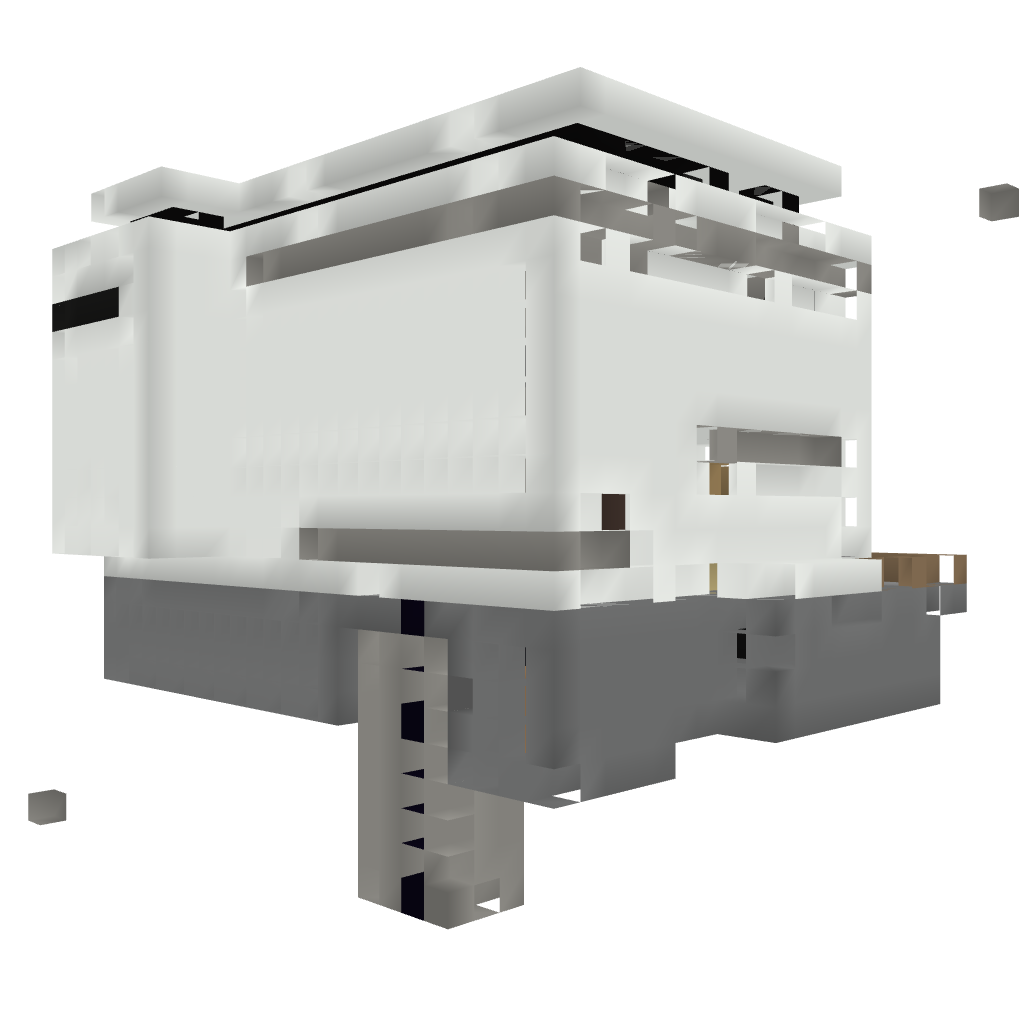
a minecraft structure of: Flying high tec modern house